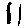
Label: line